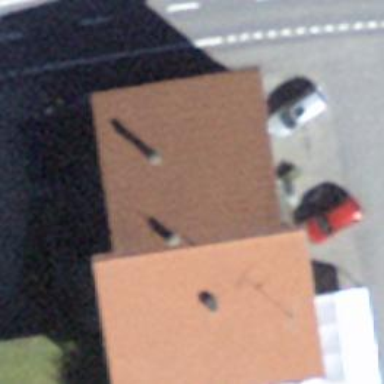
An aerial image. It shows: Restaurant located within hotel.